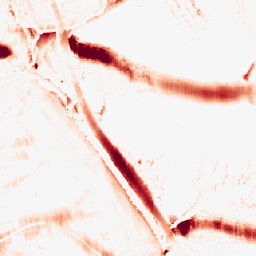
Category: morphological
Decomposition family: morphological_ellipse
Decomposition parameters: operation: opening
width: 30
height: 10
Upsampling method: area
Upsampling parameters: scale: 4
Upsampling scale: 4